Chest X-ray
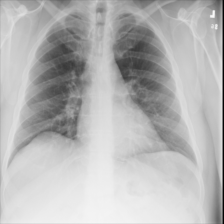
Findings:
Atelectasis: negative
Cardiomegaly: negative
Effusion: negative
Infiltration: negative
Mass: negative
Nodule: negative
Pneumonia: negative
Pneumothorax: negative
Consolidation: negative
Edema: negative
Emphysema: negative
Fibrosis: negative
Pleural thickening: negative
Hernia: negative